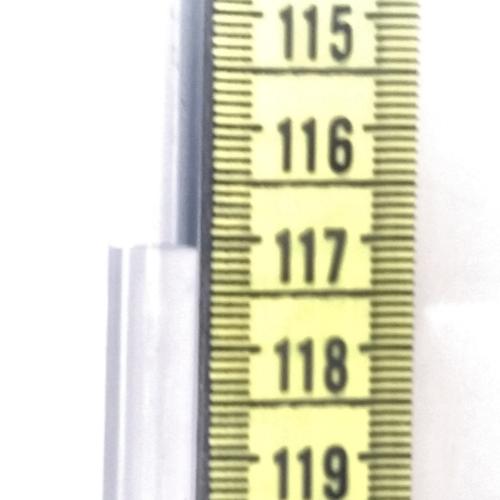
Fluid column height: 117.1 cm